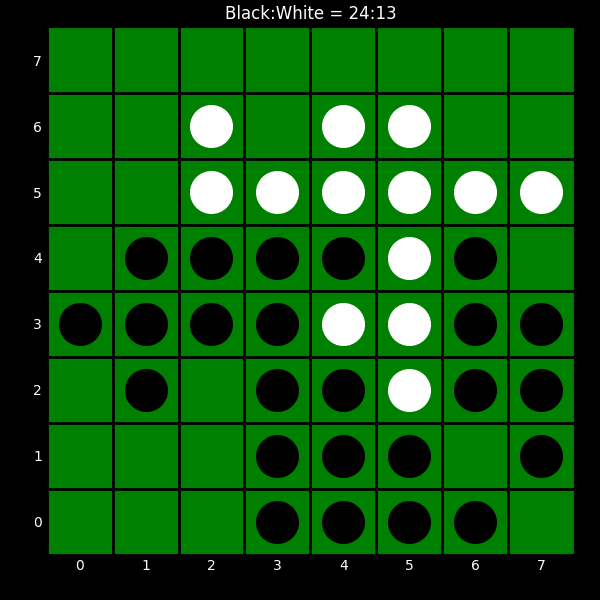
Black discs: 24
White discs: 13